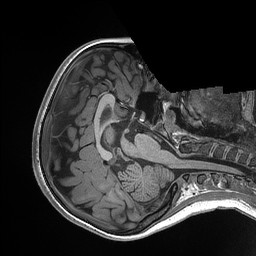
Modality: T1w
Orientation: axial
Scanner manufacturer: siemens
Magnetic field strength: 3 T
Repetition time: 2.3 s
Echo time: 0.00298 s